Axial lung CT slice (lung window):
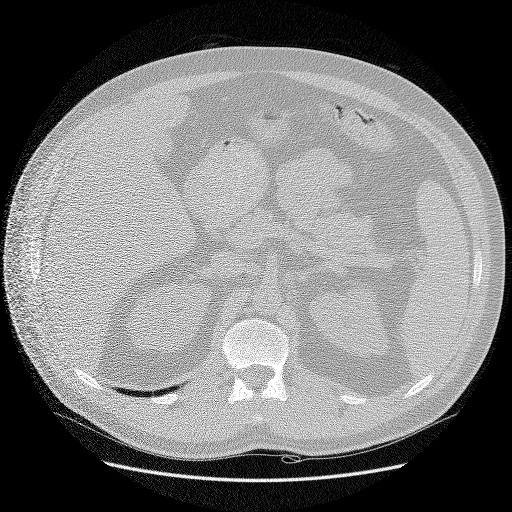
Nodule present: no